Question: look likes Hibernate have not this syntax,that is right?
'''
public int MaxIdenx() {
int max = 0;
String hql = "select ifnull(max(empId),0)from Emp";
Query query = session.createQuery(hql);
List currentSeq = query.list();
if (currentSeq == null) {
return max;
} else {
max = (Integer) currentSeq.get(0);
return max + 1;
}
}
'''
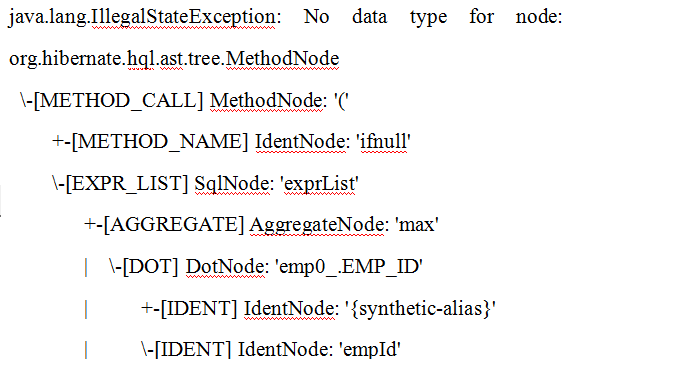
Answer: There are a few problems with this....
- 'IFNULL''COALESCE'<URL>
Regardless though, the code would be...
'''
public int MaxIdenx() {
int max = (Integer)session
.createQuery("SELECT COALESCE(MAX(empId), 0) FROM Emp")
.uniqueResult();
return max + 1;
}
'''